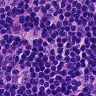
Metastatic tissue present: no